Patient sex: M
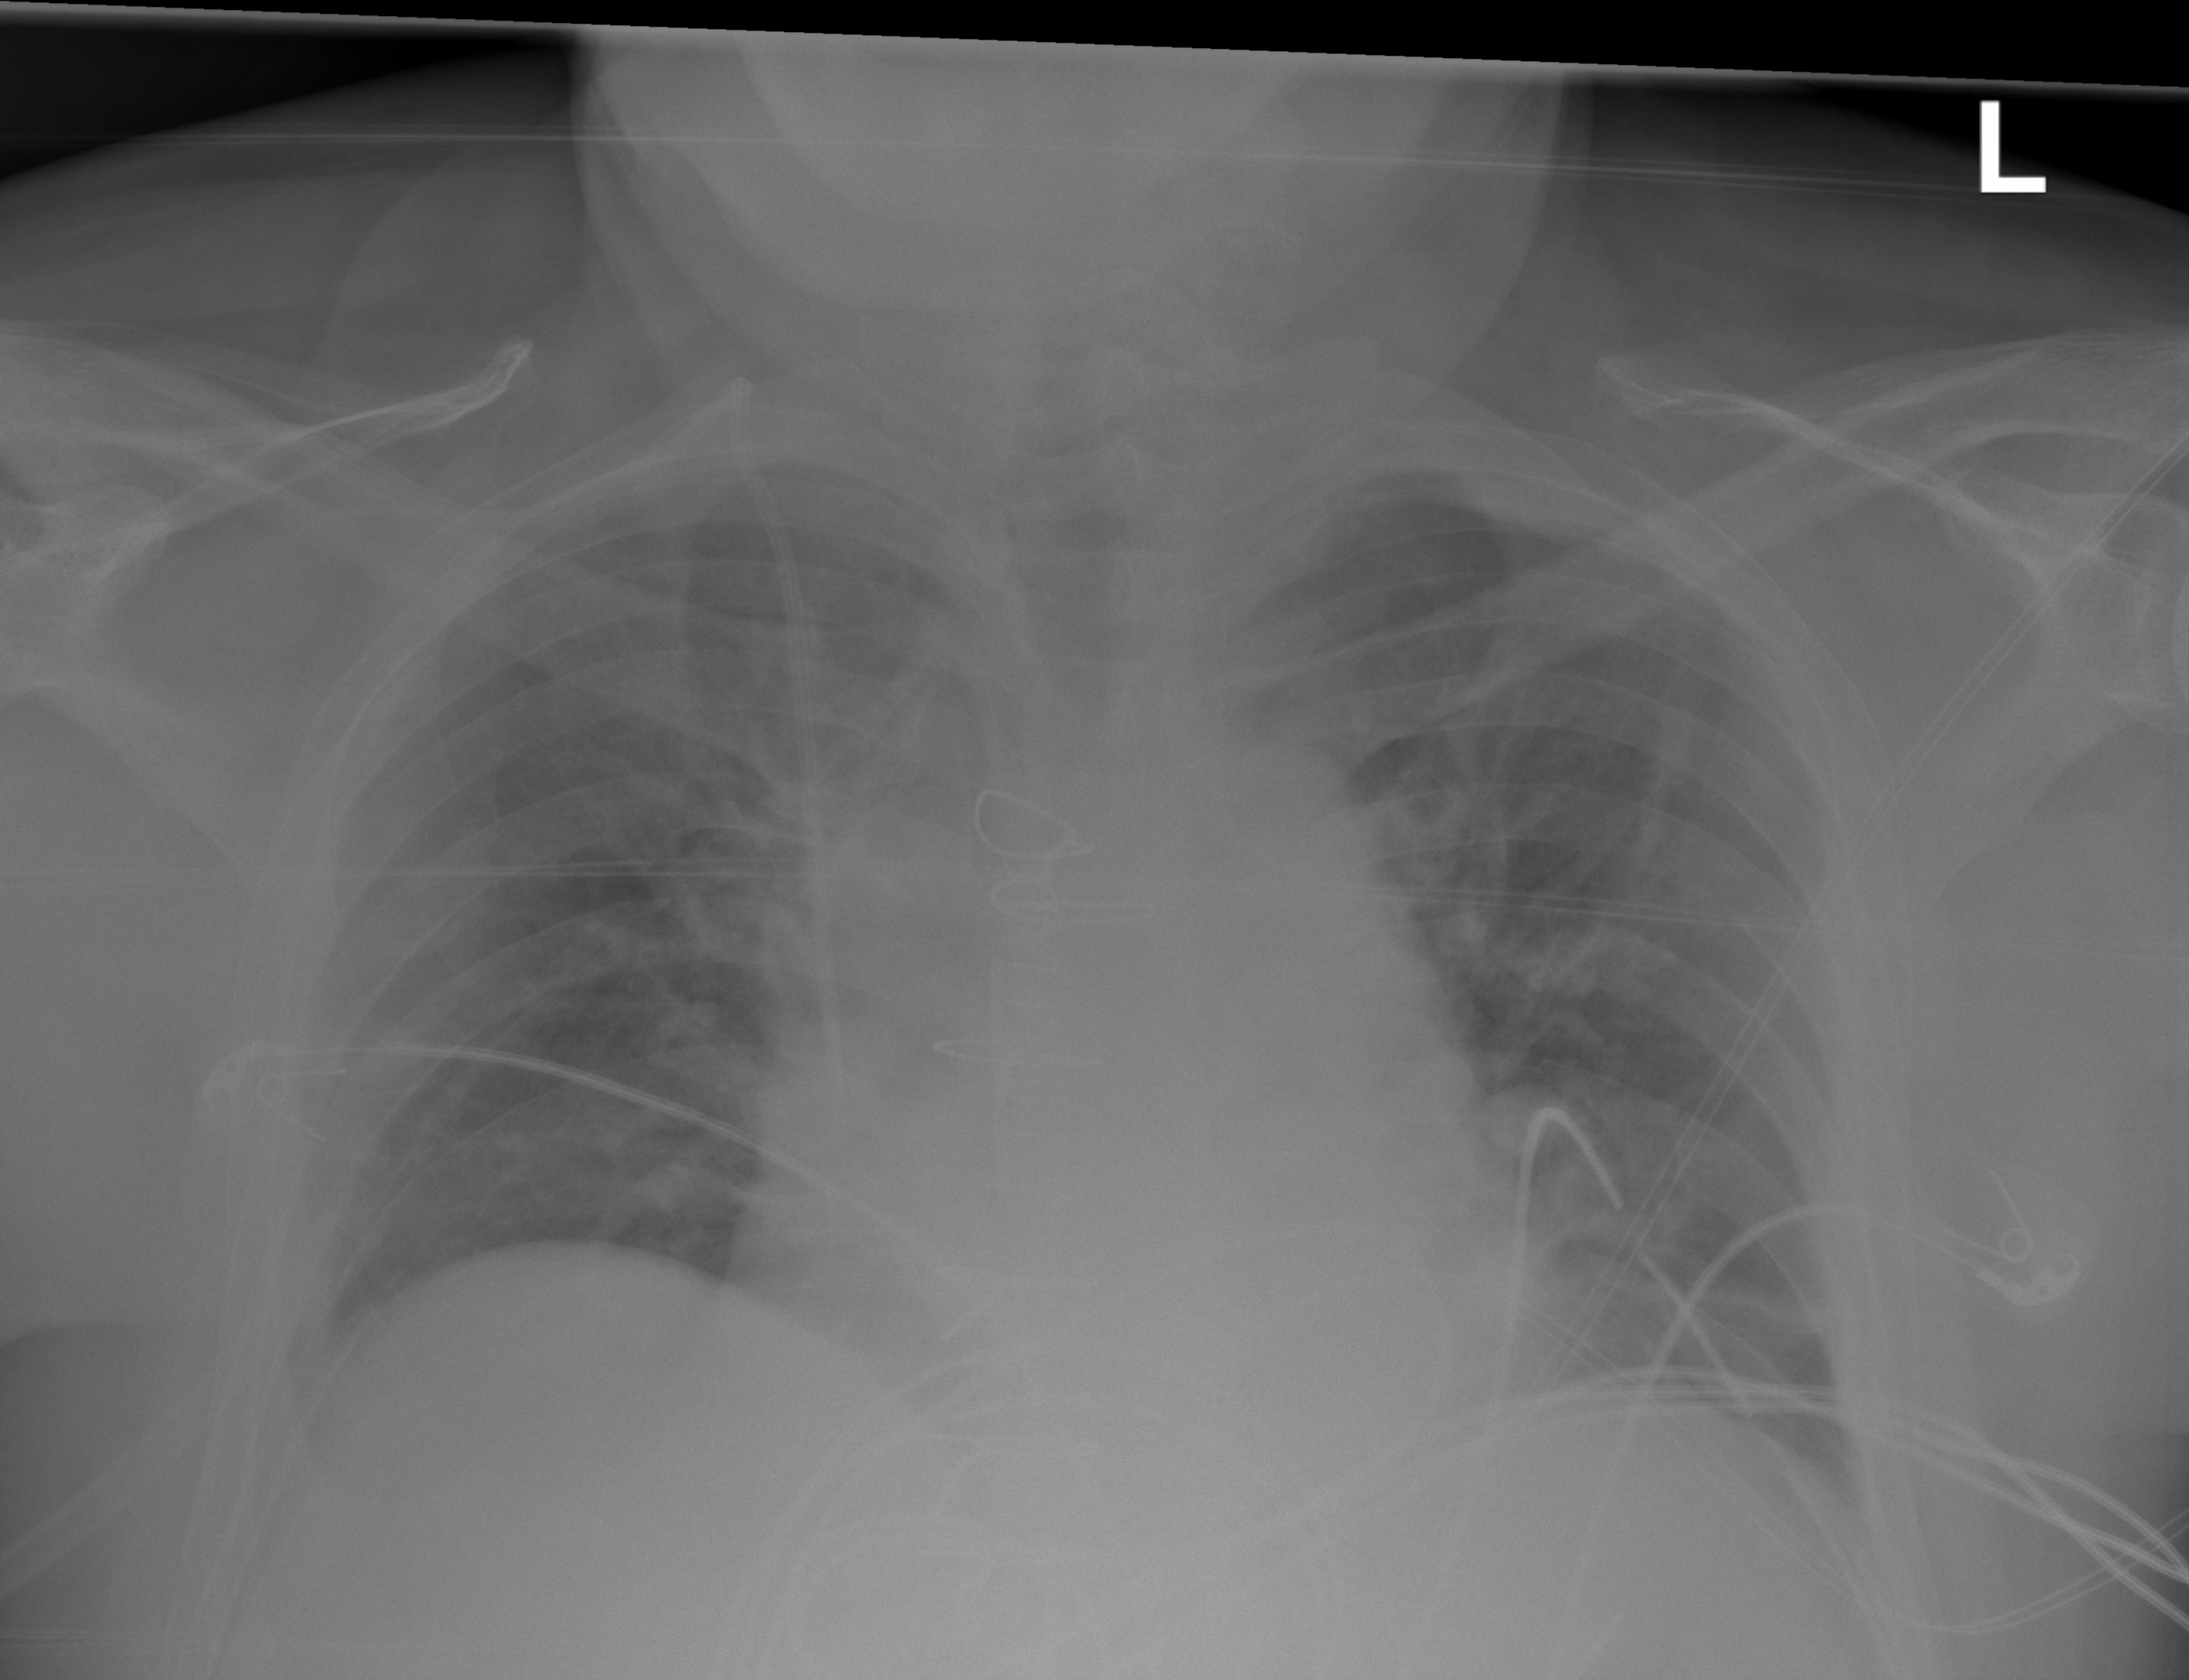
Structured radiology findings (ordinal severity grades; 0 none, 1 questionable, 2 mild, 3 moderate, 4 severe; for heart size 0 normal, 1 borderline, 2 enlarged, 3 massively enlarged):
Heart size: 2
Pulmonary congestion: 2
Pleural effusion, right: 1
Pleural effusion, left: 1
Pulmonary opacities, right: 0
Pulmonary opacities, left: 0
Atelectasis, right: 0
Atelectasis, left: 1